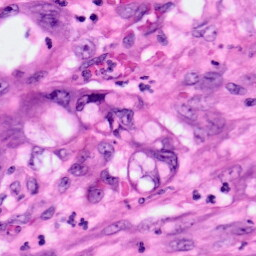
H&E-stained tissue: Pancreatic